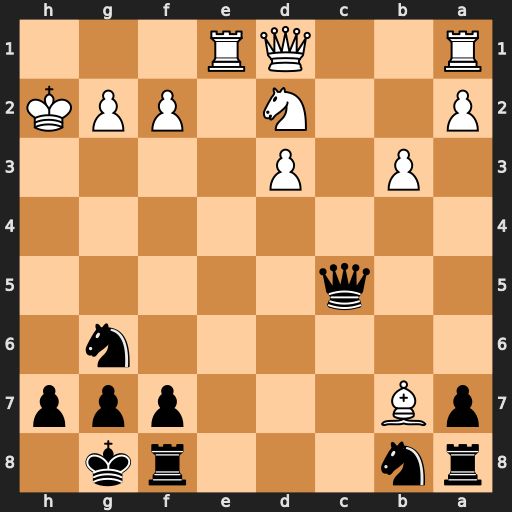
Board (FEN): rn3rk1/pB3ppp/6n1/2q5/8/1P1P4/P2N1PPK/R2QR3
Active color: b
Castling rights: -
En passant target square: -
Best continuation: Qc7+ Kg1 Qxb7